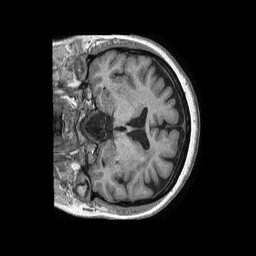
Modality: T1w
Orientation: coronal
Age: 58
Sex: female
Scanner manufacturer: philips
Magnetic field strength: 1.5 T
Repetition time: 0.007778 s
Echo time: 0.003614 s